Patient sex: M
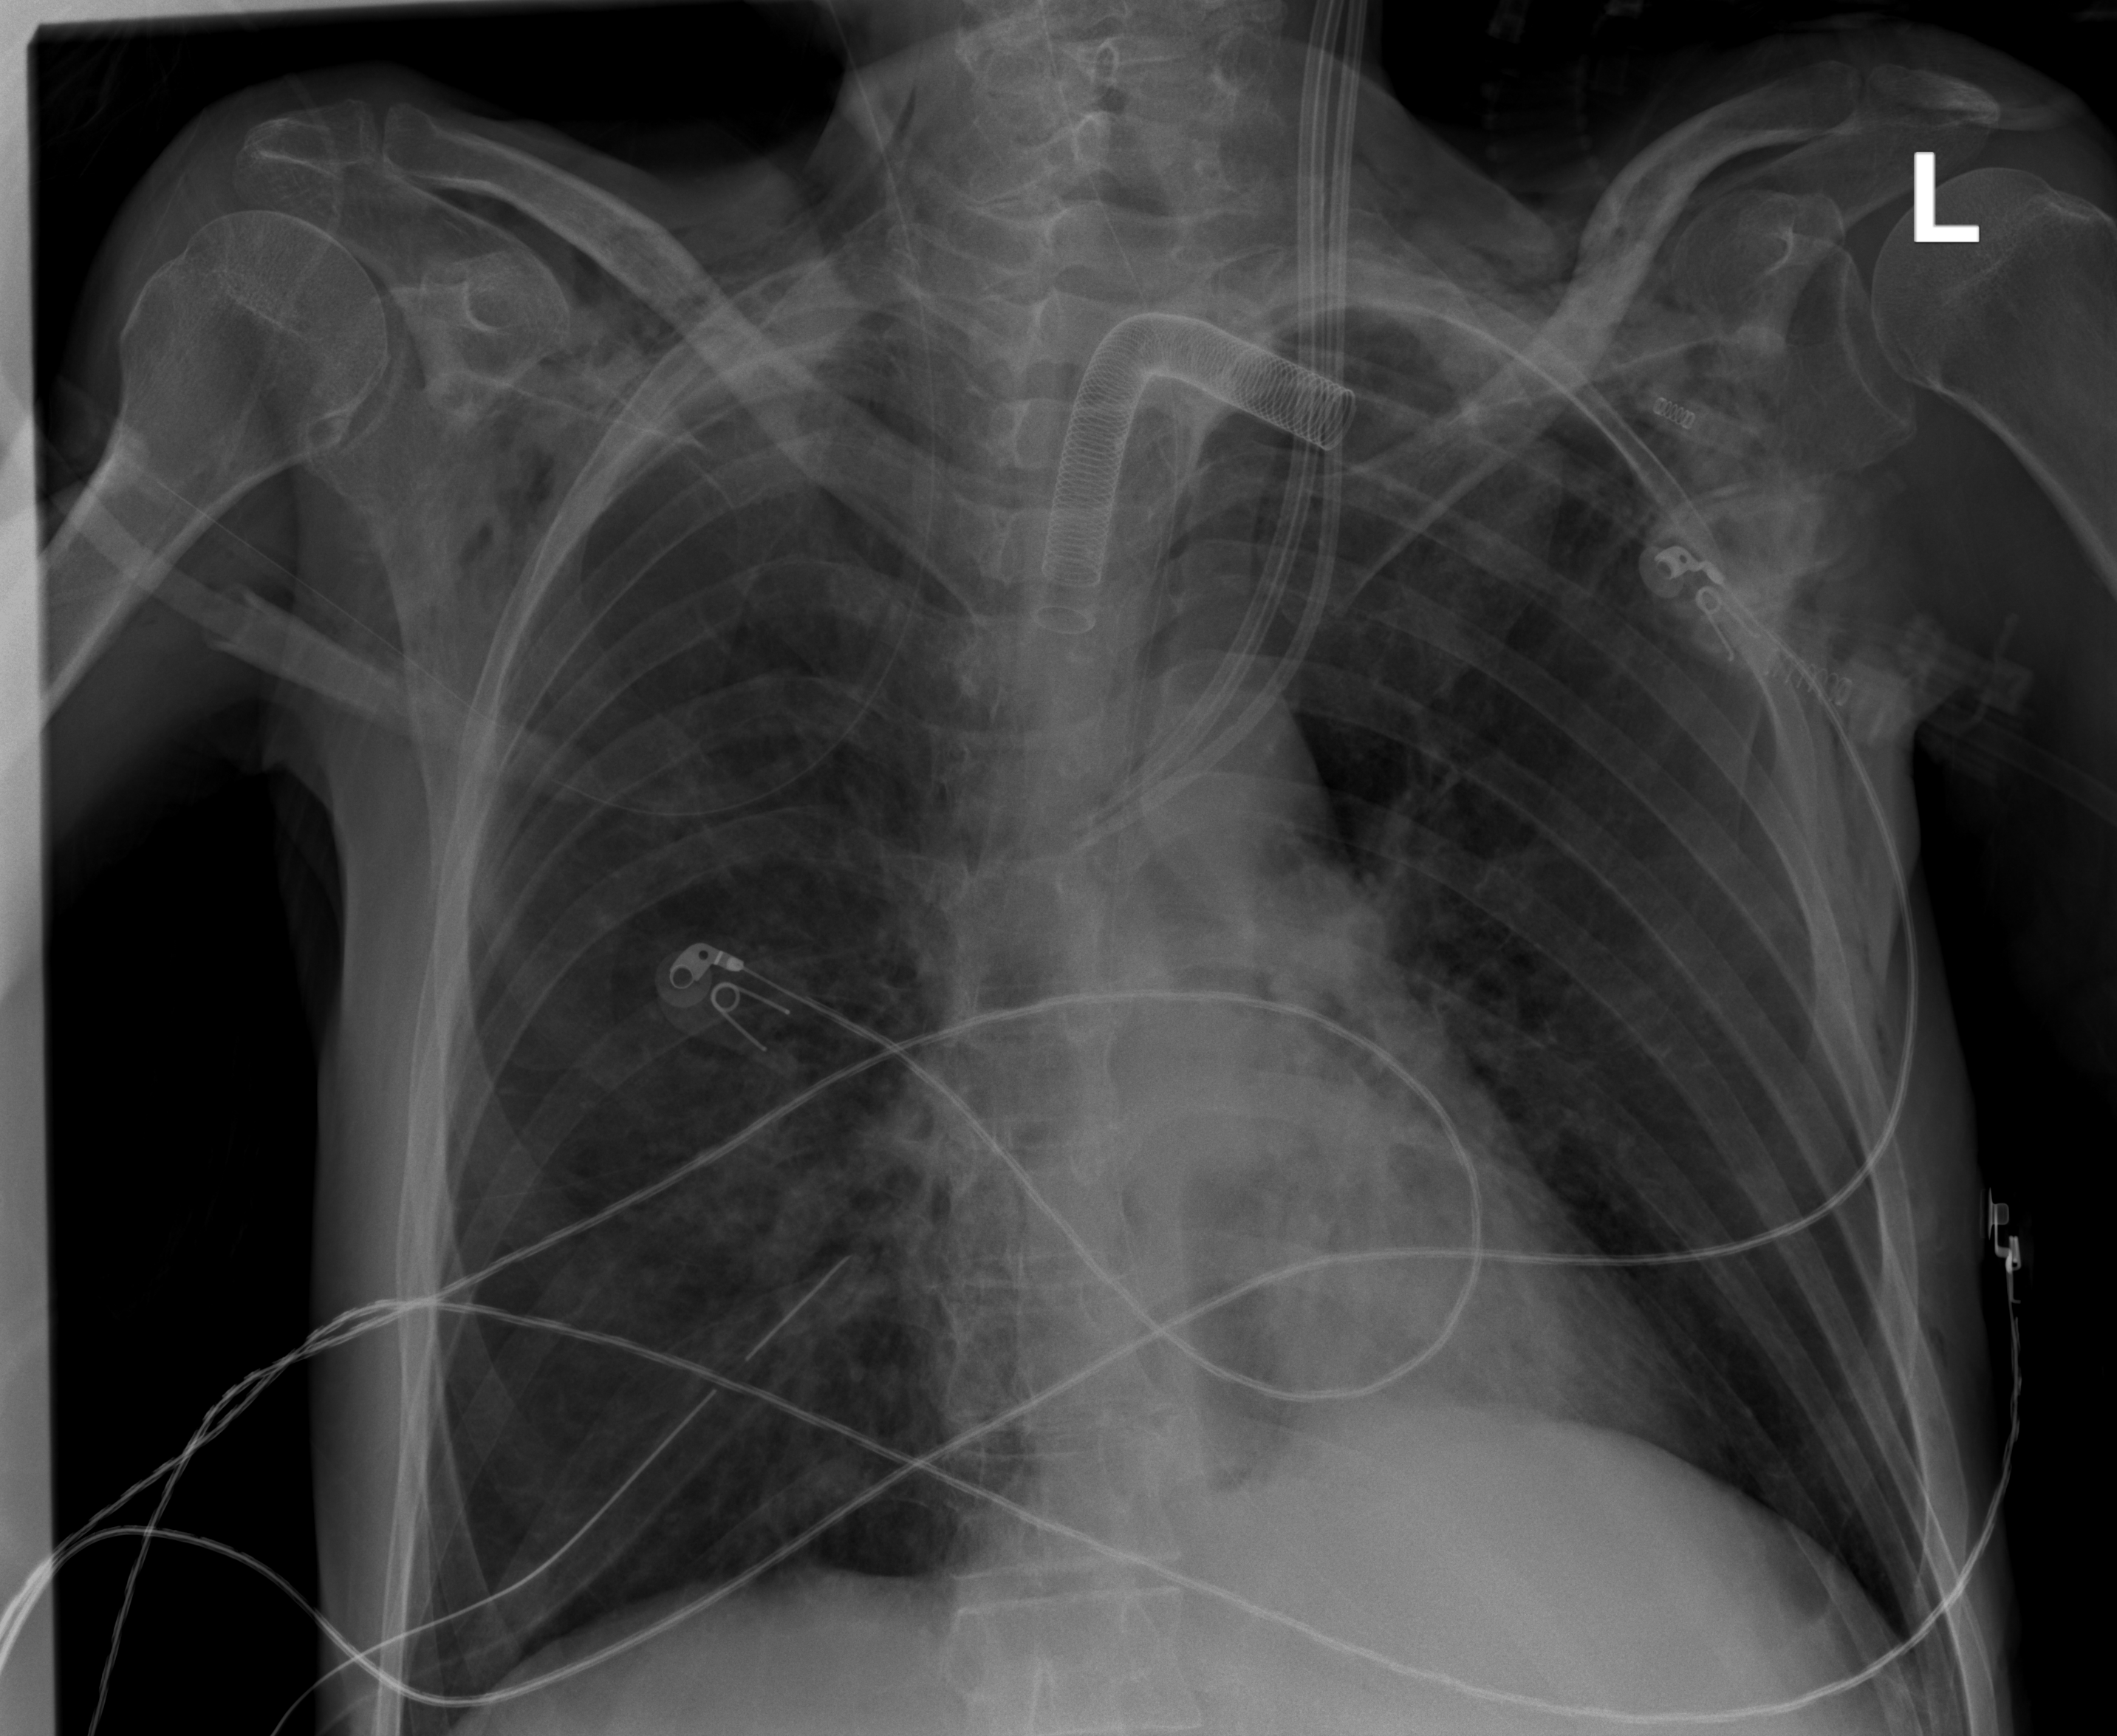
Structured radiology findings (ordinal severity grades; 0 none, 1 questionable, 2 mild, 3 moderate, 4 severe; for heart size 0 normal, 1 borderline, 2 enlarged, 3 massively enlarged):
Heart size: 0
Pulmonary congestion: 0
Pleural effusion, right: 0
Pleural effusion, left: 0
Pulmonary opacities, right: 0
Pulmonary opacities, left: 0
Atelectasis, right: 1
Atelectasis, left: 0